Chest X-ray:
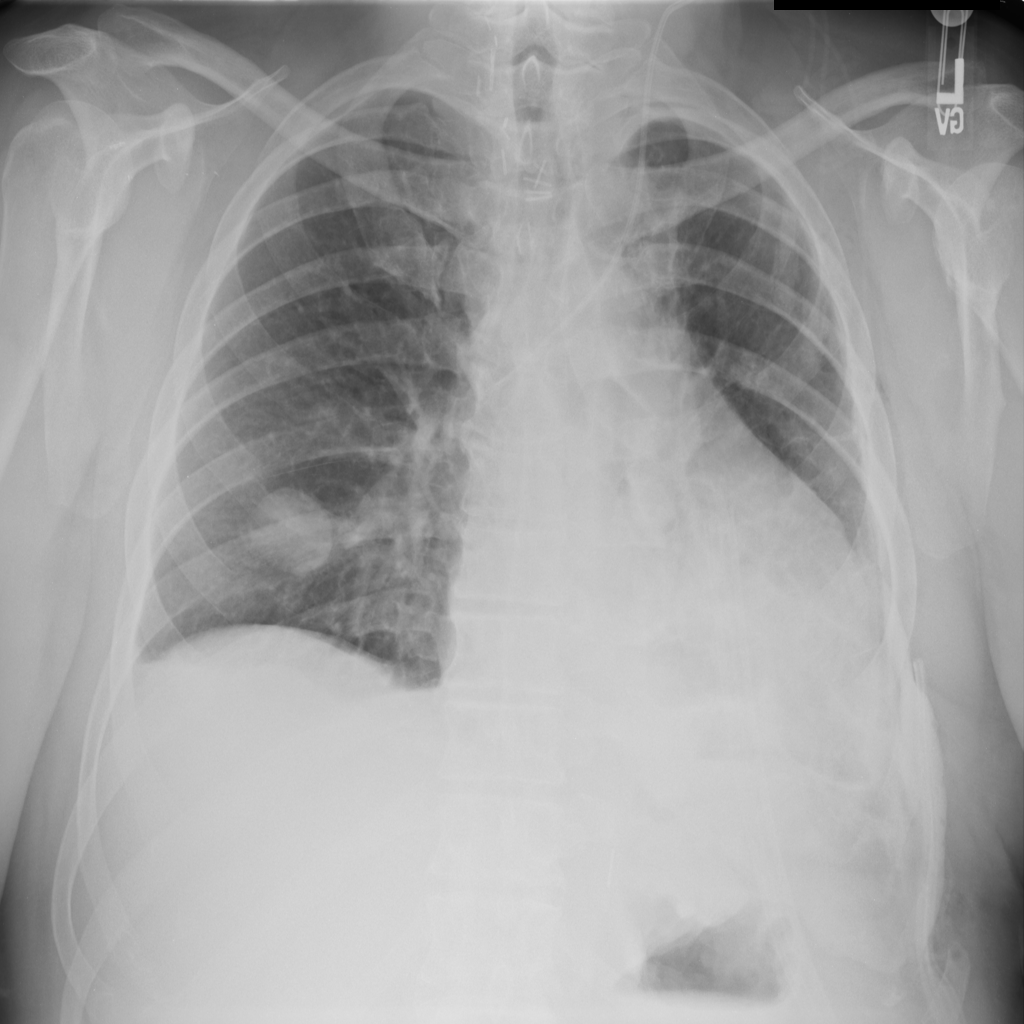
Findings: Nodule, Effusion, Consolidation, Fracture
No abnormal finding: no